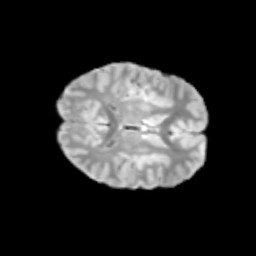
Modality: T2w
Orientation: axial
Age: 9
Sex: male
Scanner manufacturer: siemens
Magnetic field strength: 3 T
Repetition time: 3.8 s
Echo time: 0.07 s